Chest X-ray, AP view. Patient: 60 years old, sex F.
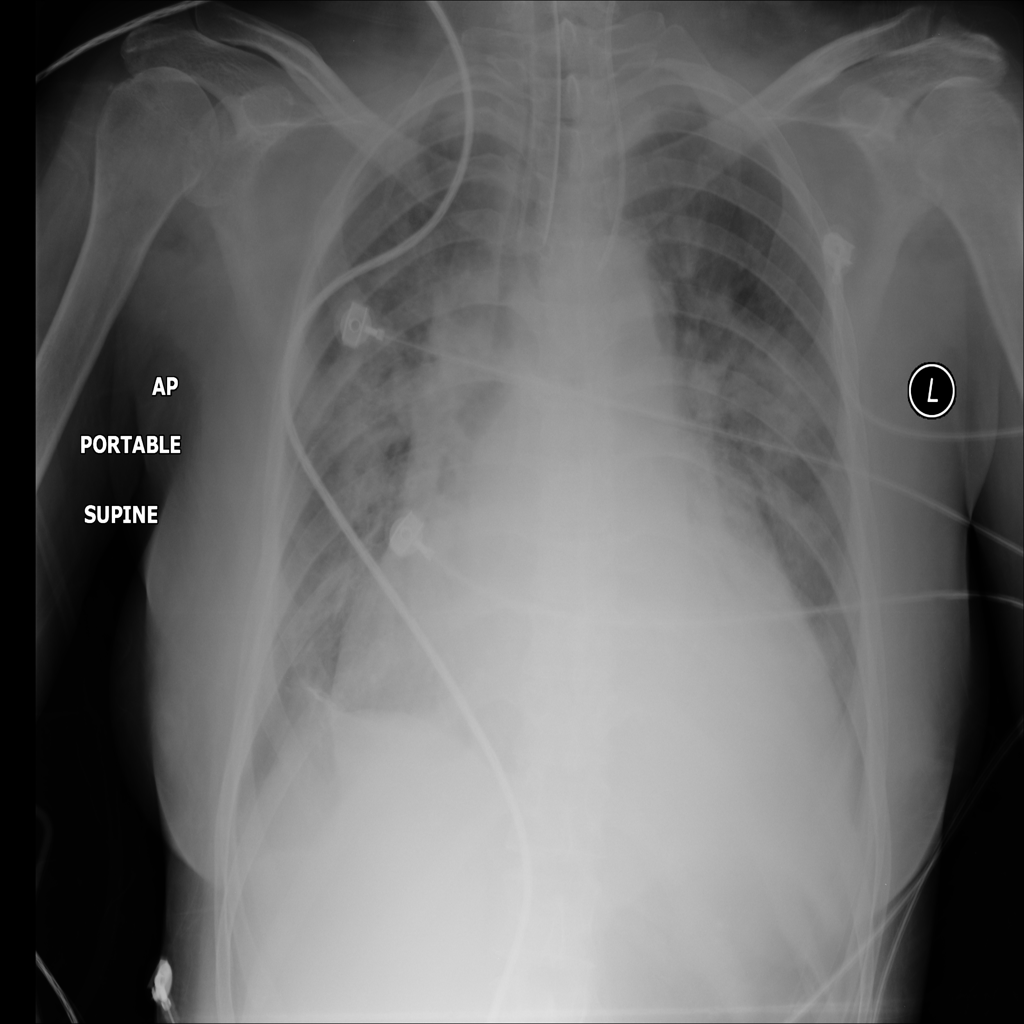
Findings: Cardiomegaly